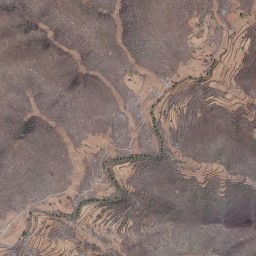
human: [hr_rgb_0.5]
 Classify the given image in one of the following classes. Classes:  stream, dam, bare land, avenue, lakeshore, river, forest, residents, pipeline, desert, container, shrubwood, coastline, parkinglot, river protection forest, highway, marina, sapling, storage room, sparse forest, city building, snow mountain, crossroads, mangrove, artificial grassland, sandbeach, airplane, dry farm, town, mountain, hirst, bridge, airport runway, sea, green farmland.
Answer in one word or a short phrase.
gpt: mountain